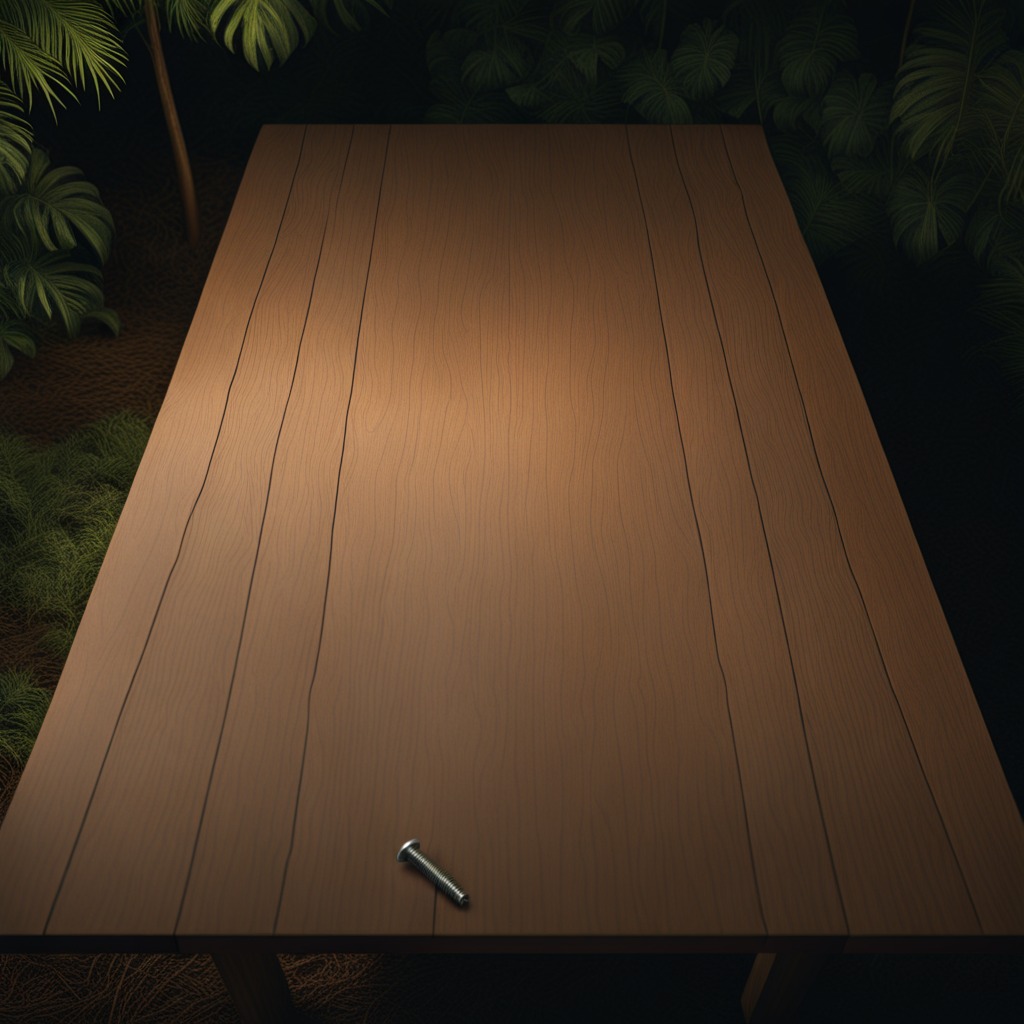
A metal screw lying on a wooden table inside a jungle field workshop tent at night dim ambient light soft shadows worn but